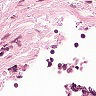
Metastatic tissue present: no